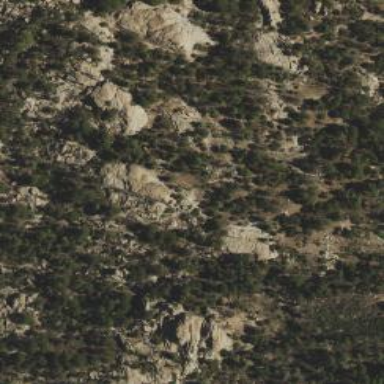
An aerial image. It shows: Landscape of bare rock.